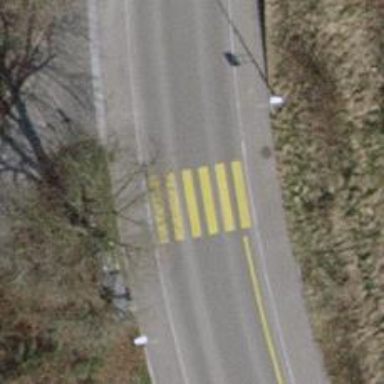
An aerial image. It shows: Marked crossing with zebra stripes on the road.